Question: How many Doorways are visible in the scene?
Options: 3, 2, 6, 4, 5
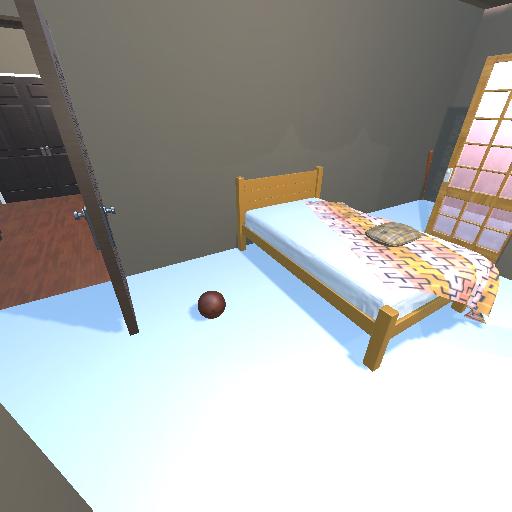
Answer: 3